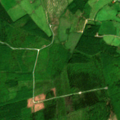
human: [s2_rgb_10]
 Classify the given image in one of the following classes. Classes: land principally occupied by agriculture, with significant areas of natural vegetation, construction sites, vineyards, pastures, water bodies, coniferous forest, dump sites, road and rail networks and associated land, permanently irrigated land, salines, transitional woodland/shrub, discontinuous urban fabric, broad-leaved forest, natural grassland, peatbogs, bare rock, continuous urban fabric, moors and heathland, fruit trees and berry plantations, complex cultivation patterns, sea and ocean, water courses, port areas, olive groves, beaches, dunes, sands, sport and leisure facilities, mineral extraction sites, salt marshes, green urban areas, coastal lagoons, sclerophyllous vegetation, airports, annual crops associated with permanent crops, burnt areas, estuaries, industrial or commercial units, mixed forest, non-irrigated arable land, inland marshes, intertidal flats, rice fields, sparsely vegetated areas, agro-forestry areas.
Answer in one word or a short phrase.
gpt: pastures, coniferous forest, transitional woodland/shrub